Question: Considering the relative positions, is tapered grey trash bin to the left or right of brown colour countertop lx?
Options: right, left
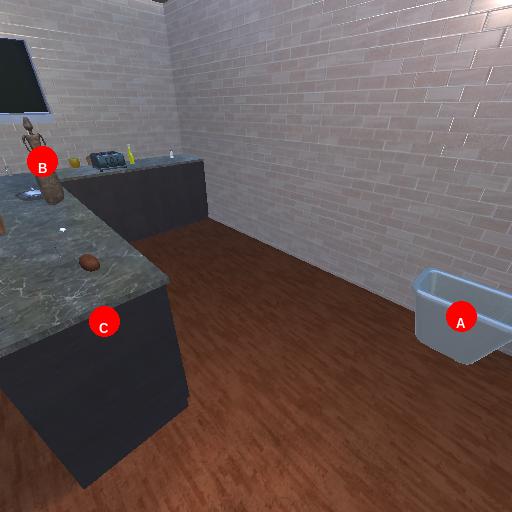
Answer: right